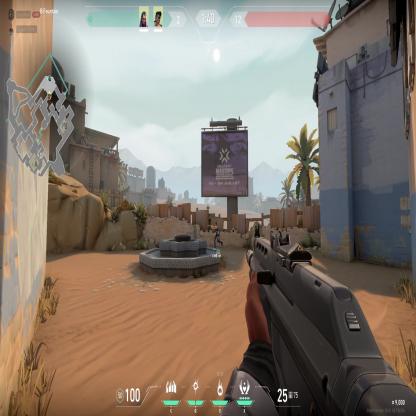
Label: teammate